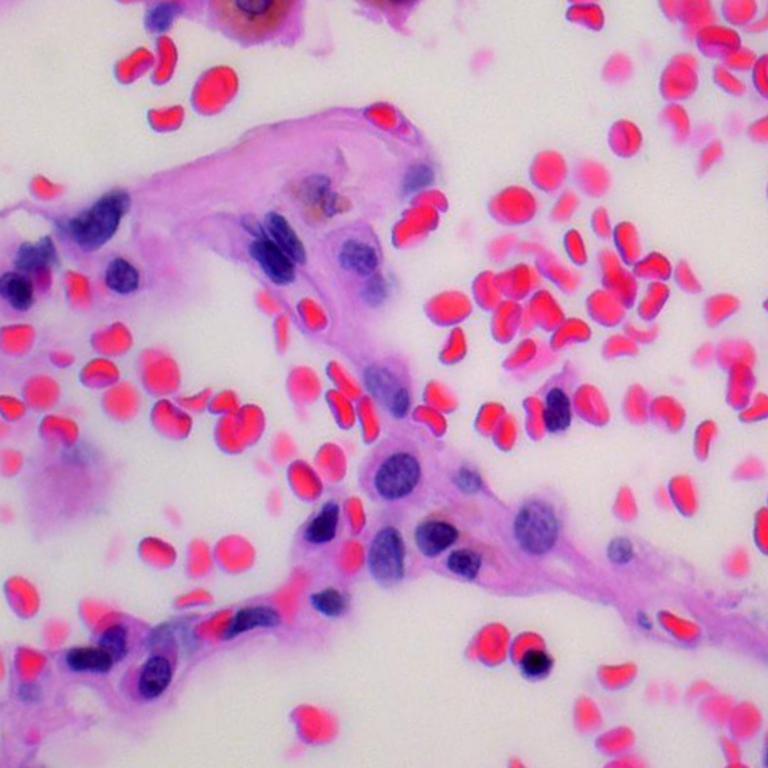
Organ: lung
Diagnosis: benign